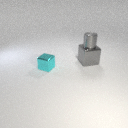
large gray metal cube to the right of small cyan metal cube